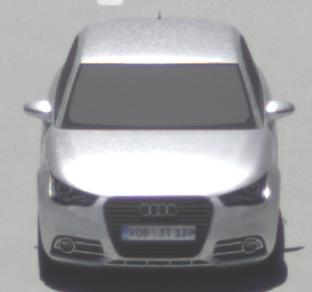
Make: Audi
Model: A1 Sportback 1.2 TFSI
Detailed model: A1 (8X) Sportback
Model produced from: 2012/03
Model produced until: 2014/11
Doors: 5
Color: white
Road condition: dry road
Daytime: midday
Contrast: high contrast